Question:
I'm trying to make an image gallery, the issues i am having with the following code is that
the images are not floating to the left because the images are different sizes. also when i click on the image to see the full size its very pig. is there a way to fix this, or maybe display half of the picture when in galley mode.
'''
<!DOCTYPE html>
<html>
<head>
<meta http-equiv="Content-Type" content="text/html; charset=UTF-8">
<title>Image Gallery</title>
<link rel="stylesheet" href='css/gallery.css'>
</head>
<body>
<div class='container'>
<?php if($images):?>
<div class='gallery cf'>
<?php foreach($images as $image):?>
<div class='gallery-item'>
<a href="<?php echo $image['full'] ?>"><img src="<?php echo $image['full'] ?>" ></a>
</div>
<?php endforeach; ?>
</div>
<?php else: ?>
There are no images
<?php endif; ?>
</div>
</body>
</html>
.cf:before,
.cf:after{
content: " ";
display: table;
}
.cf:after{
clear:both;
}
.container{
max-width: 940px;
padding: 10px;
background: #f0f0f0;
margin: 0 auto;
}
.gallery{
width:100%;
}
.gallery-item{
float:left;
background: #fff;
width:19%;
margin:1%;
padding:2%;
padding-bottom: 5%;
box-shadow:1px 1px 3px rgba(0,0,0,.2);
}
.gallery-item img{
width:100%;
}
'''
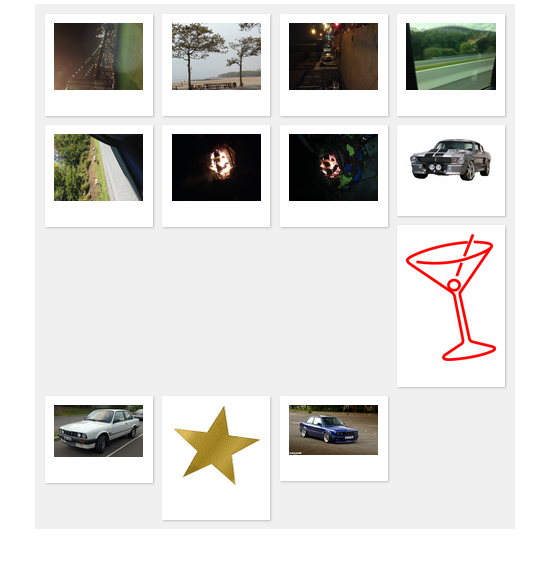
Answer: Here's the code using what Simon Arnold suggested:
'''
<div class='container'>
<?php if($images):?>
<div class='gallery cf'>
<?php foreach($images as $image):?>
<a href="<?php echo $image['full'] ?>">
<div class='gallery-item' style="background:url(<?php echo $image['full'] ?>);">
</div><!-- .gallery-item -->
</a>
<?php endforeach; ?>
</div>
<!-- .gallery cf-->
<?php else: ?>There are no images
<?php endif; ?>
</div>
<!-- .container -->
'''
CSS
'''
.gallery-item {
width:number;
height:number;
background-size:cover;
}
'''